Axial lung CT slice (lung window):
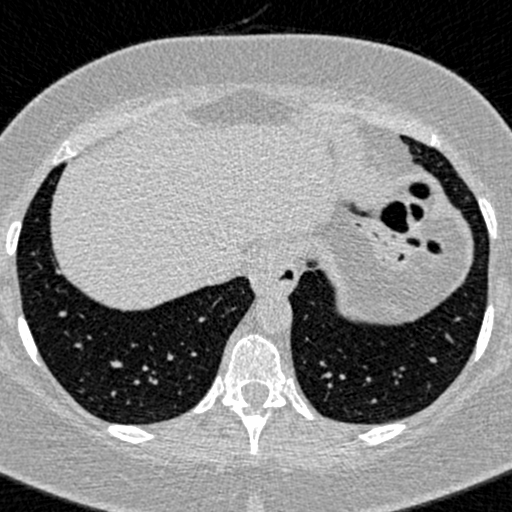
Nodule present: no